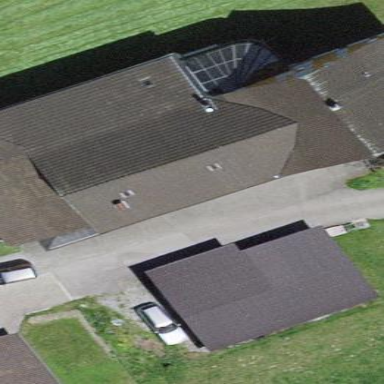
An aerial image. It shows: Detached building.